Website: home-depot
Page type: address-validator
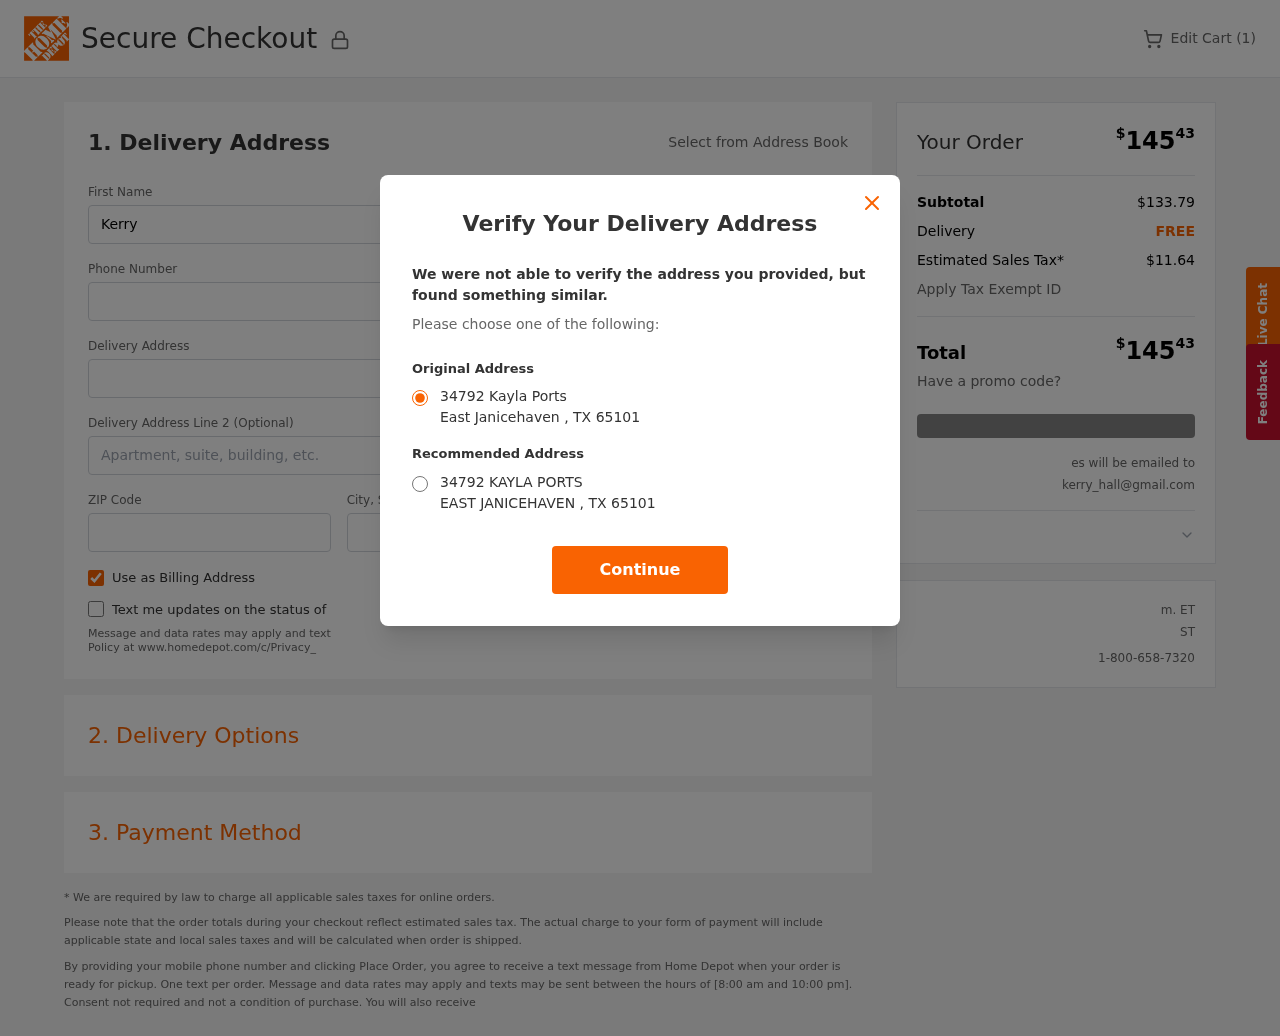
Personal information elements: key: PII_CITY
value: East Janicehaven
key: PII_EMAIL
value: kerry_hall@gmail.com
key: PII_POSTCODE
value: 65101
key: PII_STATE_ABBR
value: TX
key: PII_STREET
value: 34792 Kayla Ports
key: PII_FIRSTNAME
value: Kerry
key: PII_LASTNAME
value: Hall
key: PII_PHONE
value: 9674630728
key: PII_CITY_STATE
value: East Janicehaven, TX
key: PII_STREET_ALT
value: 34792 KAYLA PORTS
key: PII_CITY_ALT
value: EAST JANICEHAVEN
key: PII_POSTCODE_FULL
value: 65101
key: PII_POSTCODE_NUMERIC
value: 65101
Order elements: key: ORDER_NUM_ITEMS
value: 1
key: ORDER_TOTAL
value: $14543
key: ORDER_SUBTOTAL
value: $133.79
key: ORDER_SHIPPING_COST
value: FREE
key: ORDER_TAX
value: $11.64